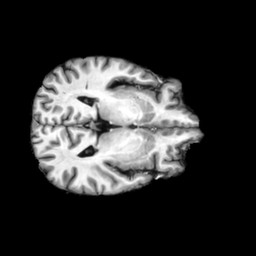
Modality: T1w
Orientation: axial
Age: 37
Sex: male
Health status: ill